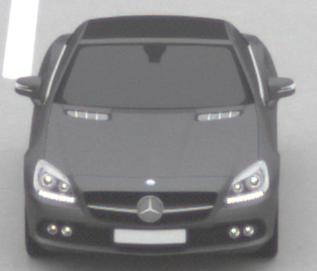
Make: Mercedes-Benz
Model: SLK 200
Detailed model: SLK-Class (172)
Model produced from: 2011/03
Model produced until: 2015/04
Doors: 2
Color: gray
Road condition: dry road
Daytime: midday
Contrast: low contrast